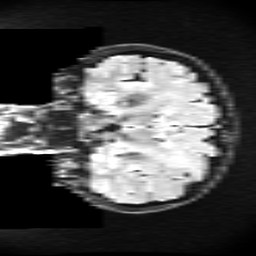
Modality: FLAIR
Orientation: coronal
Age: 29
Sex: female
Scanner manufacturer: ge
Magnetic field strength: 3 T
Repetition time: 11 s
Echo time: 0.1497 s